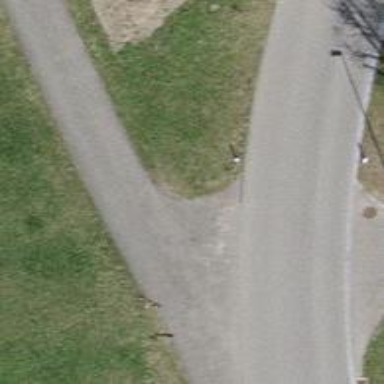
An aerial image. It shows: Paved track road with grade1 track type.